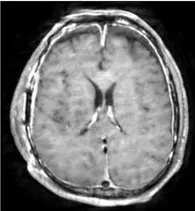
Initial imaging. (D) D17 MRI (axial T1-weighted sequence): significant and diffuse pachymeningeal enhancement after contrast agent injection and markedly distended dural venous sinuses, favoring the SIH diagnosis.
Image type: radiology (mri)